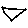
Label: hexagon